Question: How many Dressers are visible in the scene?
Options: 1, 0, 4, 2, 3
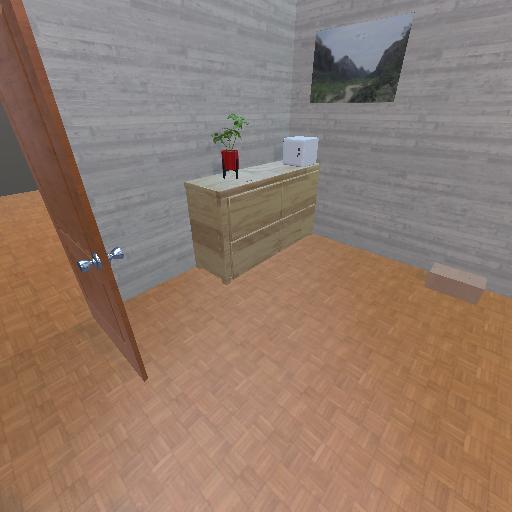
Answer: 1